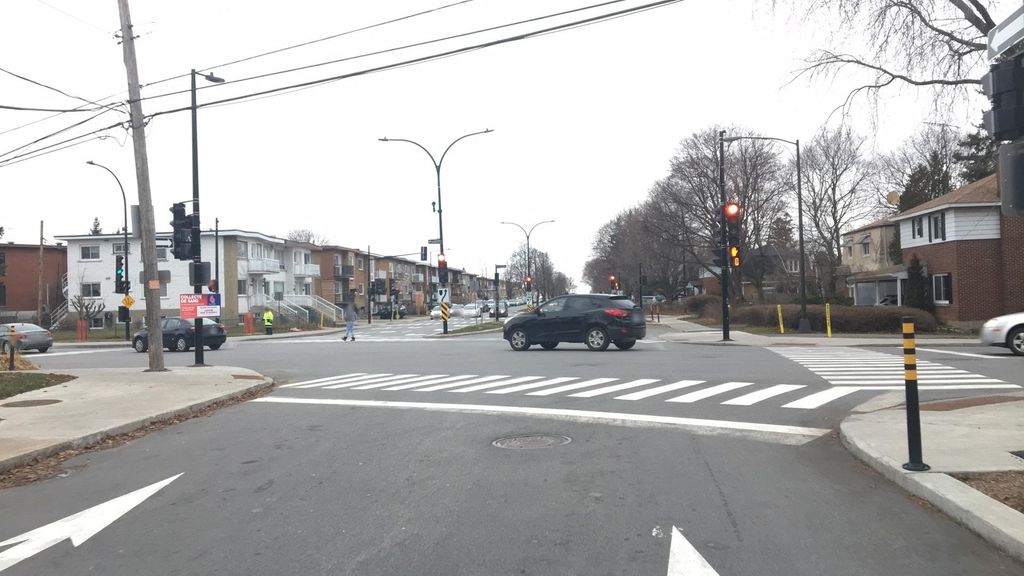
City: montreal